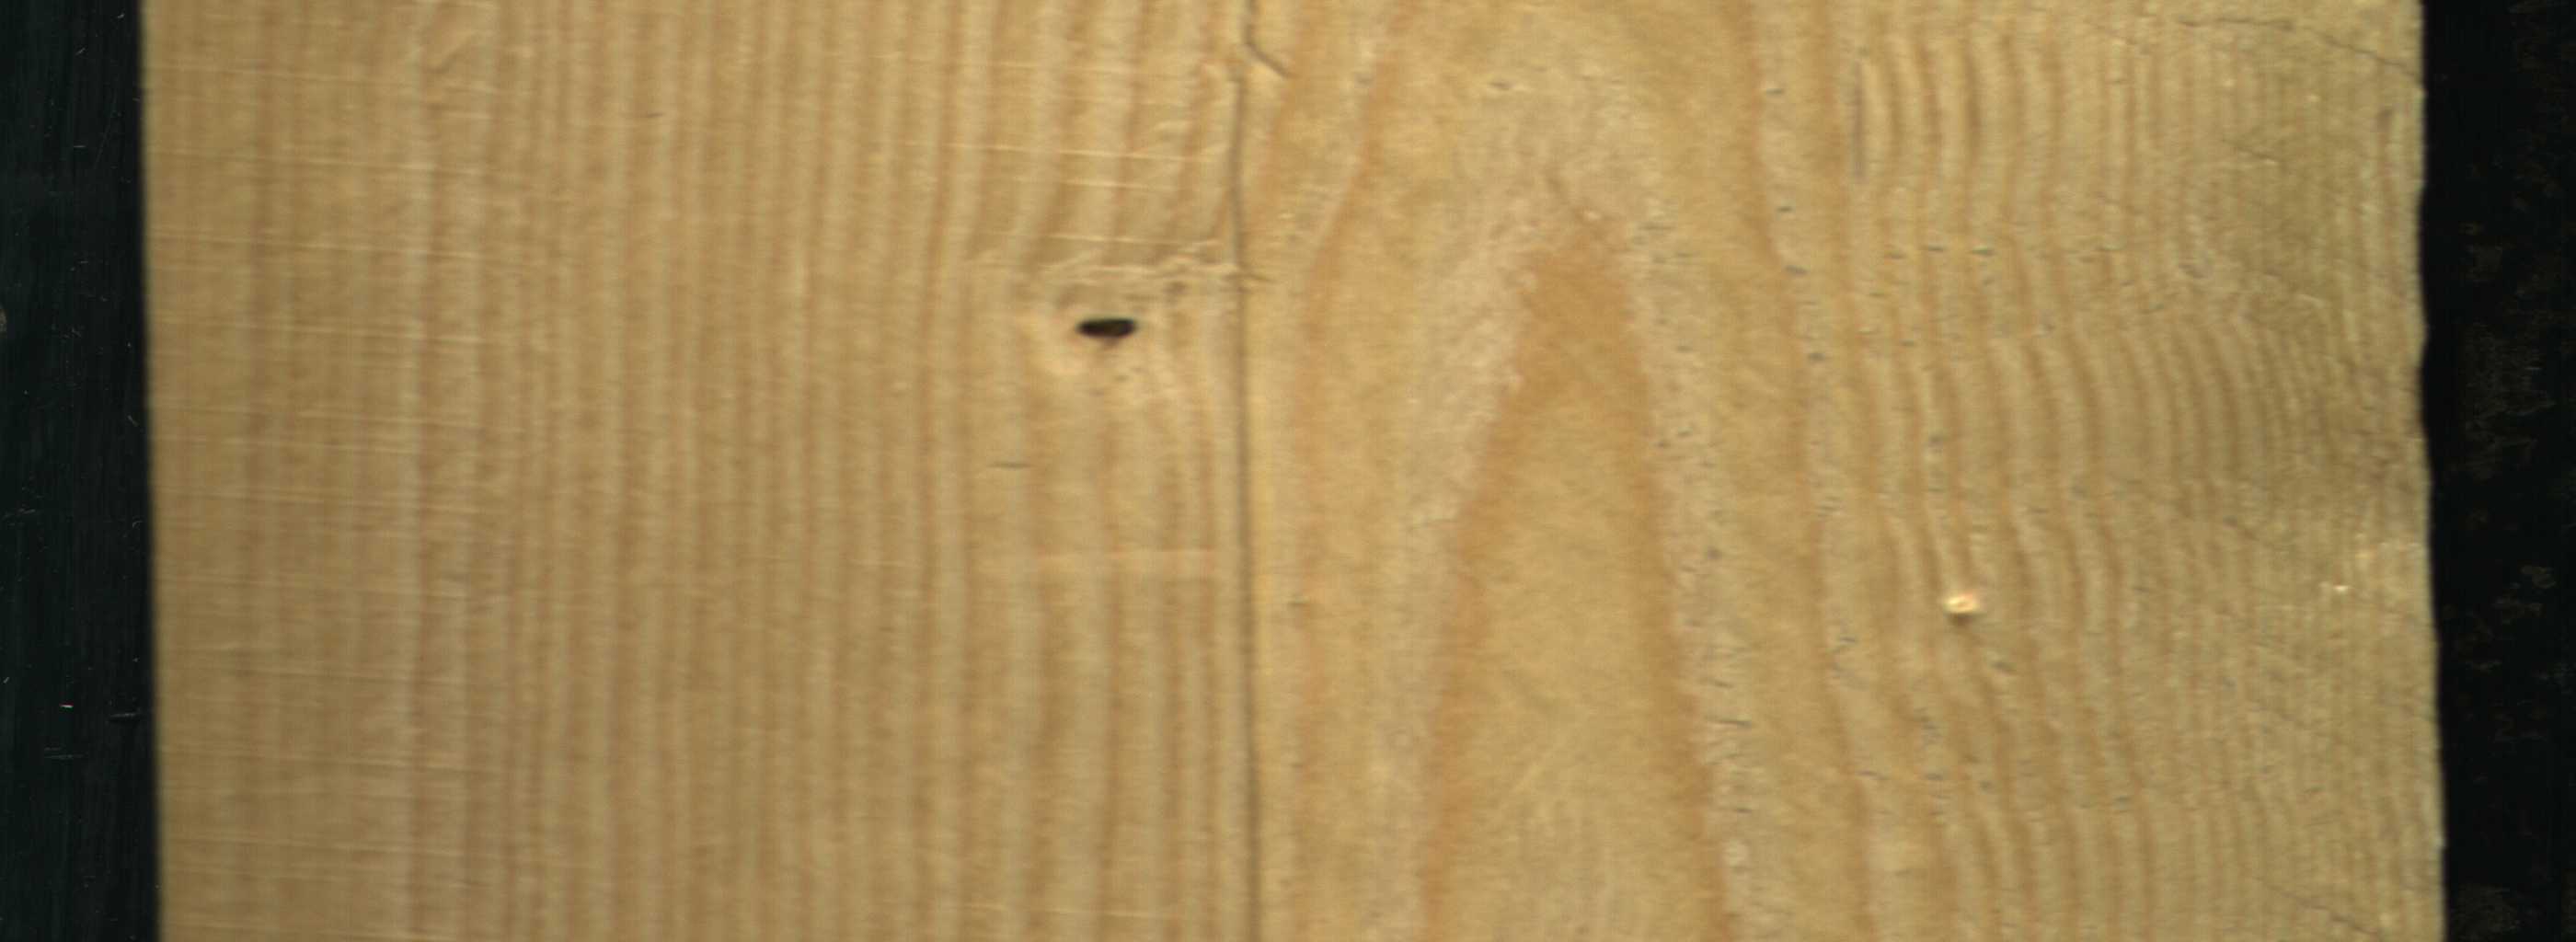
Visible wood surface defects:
Dead_Knot